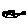
Label: fish